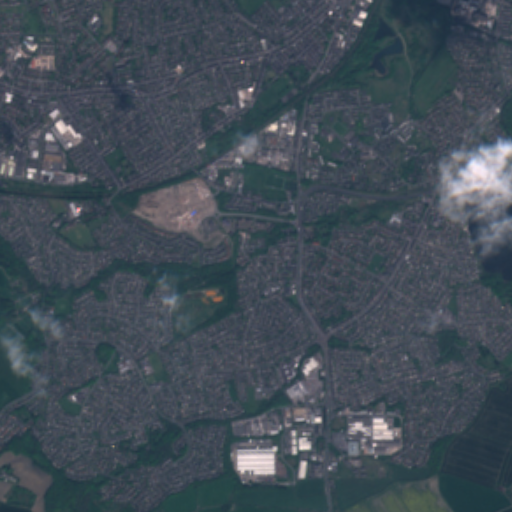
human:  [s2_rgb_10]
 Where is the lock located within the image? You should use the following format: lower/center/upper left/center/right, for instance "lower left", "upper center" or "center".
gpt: The lock is located in the upper right of the image.
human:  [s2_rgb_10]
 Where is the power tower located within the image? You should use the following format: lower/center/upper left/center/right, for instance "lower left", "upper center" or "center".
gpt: The power tower is located in the lower left of the image.
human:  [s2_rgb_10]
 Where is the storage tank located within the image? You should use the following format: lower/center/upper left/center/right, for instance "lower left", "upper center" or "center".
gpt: The storage tank is located in the lower right of the image.
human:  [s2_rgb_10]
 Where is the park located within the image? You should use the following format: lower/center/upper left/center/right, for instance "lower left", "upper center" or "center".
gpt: There is no park in the image.